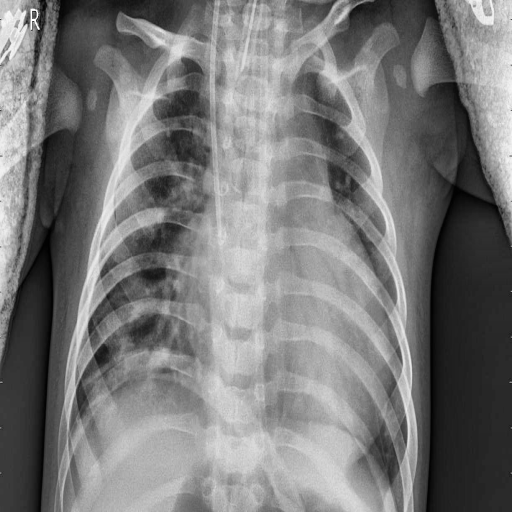
Finding: PNEUMONIA